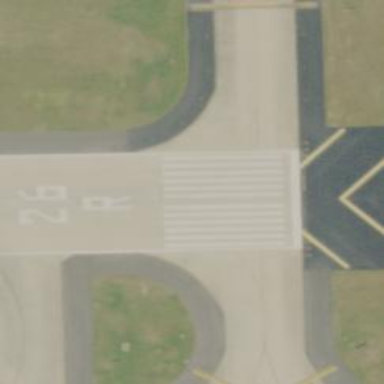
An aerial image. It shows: View of taxiway at the airport.